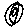
Label: cat